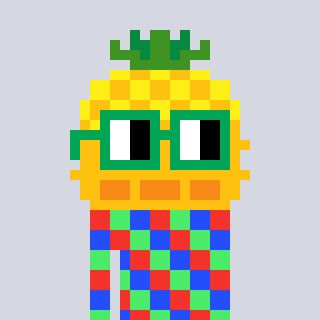
a pixel art character with square green glasses, a pineapple-shaped head and a hotbrown-colored body on a cool background